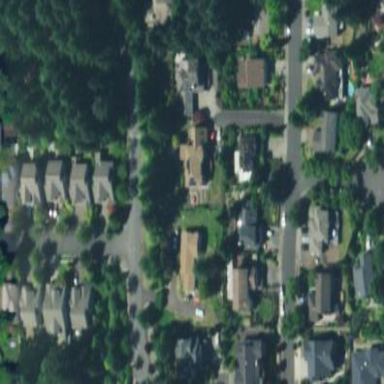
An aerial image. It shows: Single-family residential area.